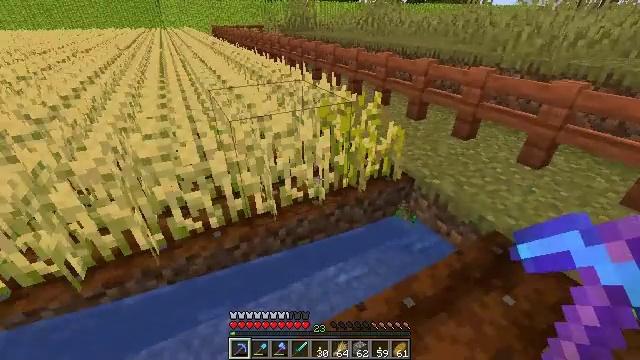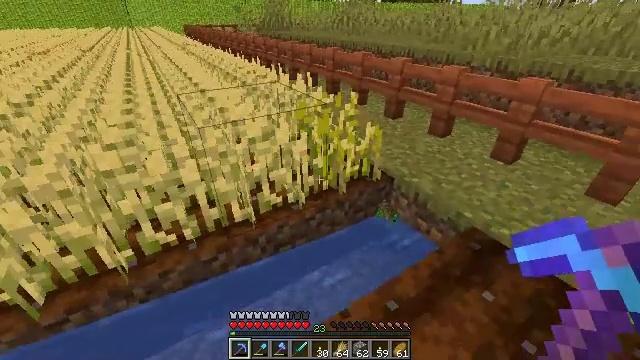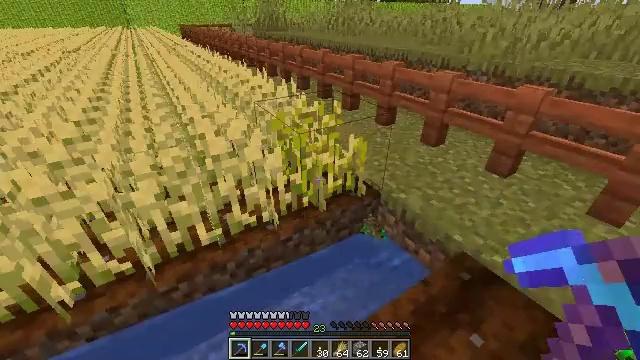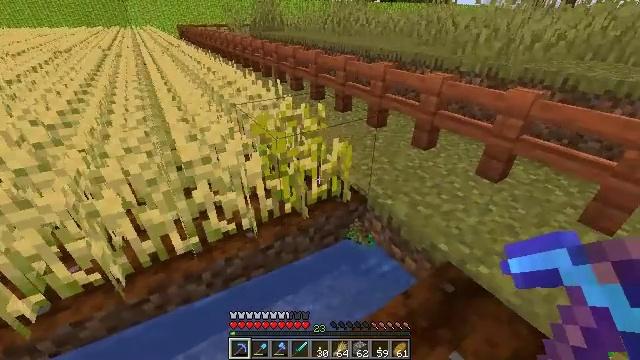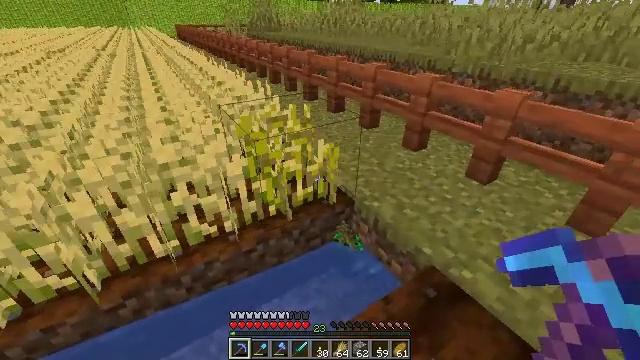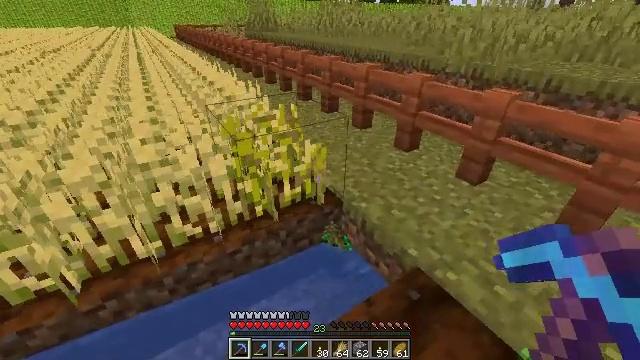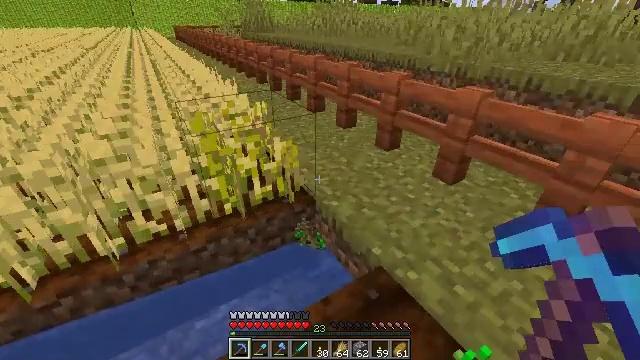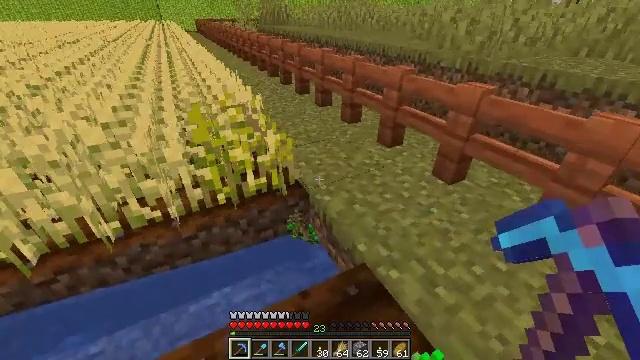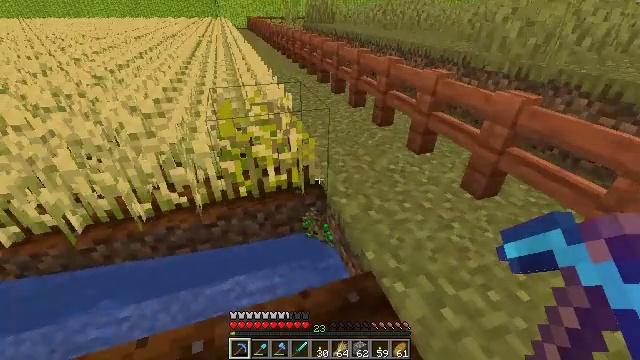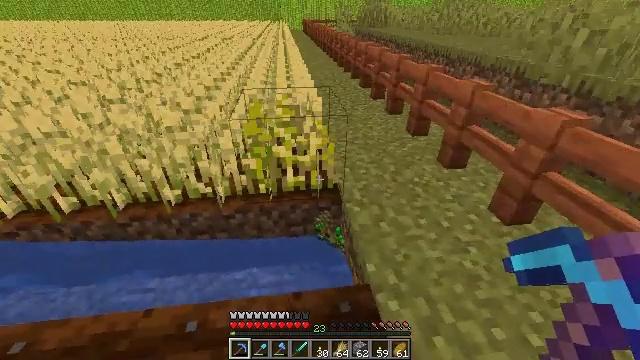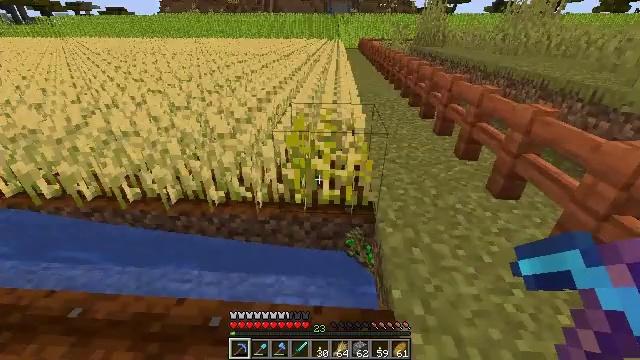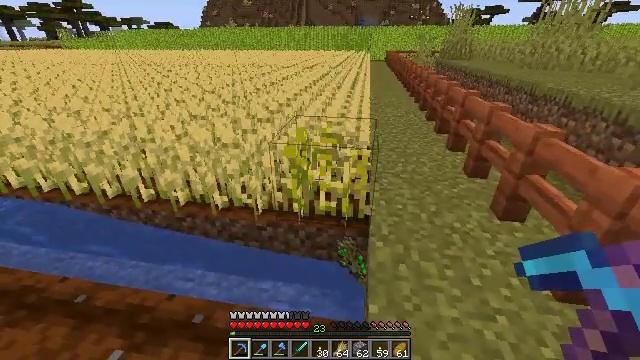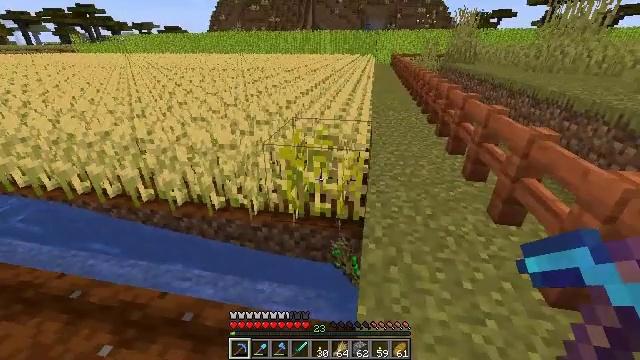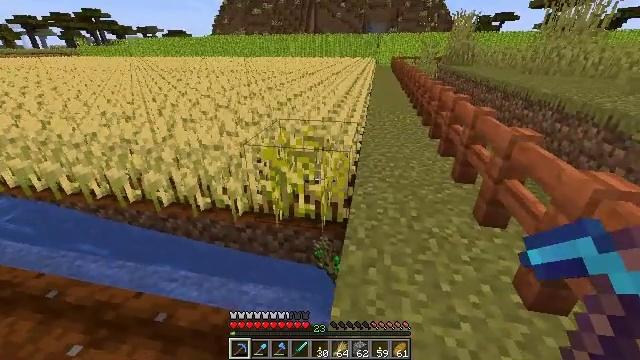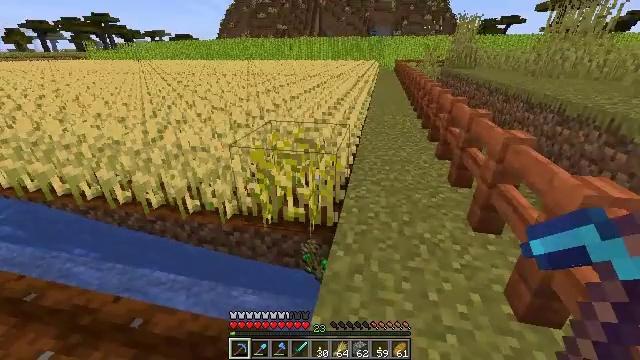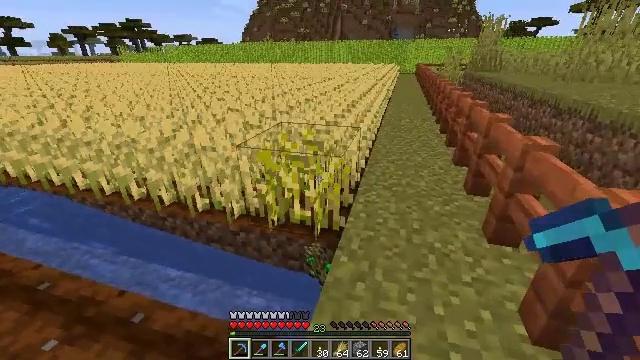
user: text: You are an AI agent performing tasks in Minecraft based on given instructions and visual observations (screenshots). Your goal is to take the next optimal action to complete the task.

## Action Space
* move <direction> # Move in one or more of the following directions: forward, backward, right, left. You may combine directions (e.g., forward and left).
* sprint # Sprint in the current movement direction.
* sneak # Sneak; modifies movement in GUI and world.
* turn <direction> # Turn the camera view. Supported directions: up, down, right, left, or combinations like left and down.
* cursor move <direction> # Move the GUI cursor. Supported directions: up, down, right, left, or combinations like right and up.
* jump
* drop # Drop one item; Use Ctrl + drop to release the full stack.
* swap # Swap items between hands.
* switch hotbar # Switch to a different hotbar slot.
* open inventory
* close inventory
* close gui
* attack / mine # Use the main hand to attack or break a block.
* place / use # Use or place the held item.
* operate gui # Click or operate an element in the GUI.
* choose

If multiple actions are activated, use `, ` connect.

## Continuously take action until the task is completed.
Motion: motion action
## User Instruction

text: Harvest wheat from the field.
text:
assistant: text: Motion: move forward and move right, turn right
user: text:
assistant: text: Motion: move forward and move right
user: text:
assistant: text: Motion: move right
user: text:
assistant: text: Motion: move right
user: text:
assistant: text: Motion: move right
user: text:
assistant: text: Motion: move right
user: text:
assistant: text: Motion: move right, turn left
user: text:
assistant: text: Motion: move right, turn left
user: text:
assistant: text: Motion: move right, turn left
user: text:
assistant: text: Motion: move right, turn left and up
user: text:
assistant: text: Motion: move right, turn left and up
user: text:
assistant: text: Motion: move right, turn left
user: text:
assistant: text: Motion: move forward and move right
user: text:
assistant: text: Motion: move forward and move right, turn left
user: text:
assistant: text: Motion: move forward and move right, turn left
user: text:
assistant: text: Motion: move forward and move right, turn left
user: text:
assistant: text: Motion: move forward and move right, turn left and down, attack / mine
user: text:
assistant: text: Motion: move forward and move right, turn left, attack / mine
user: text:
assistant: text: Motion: move forward and move right, attack / mine
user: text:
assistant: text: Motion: move forward and move right, attack / mine
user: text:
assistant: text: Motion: move forward and move right, turn right and up, attack / mine
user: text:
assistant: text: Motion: move forward and move right, turn right, attack / mine
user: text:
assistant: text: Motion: move forward and move right, attack / mine
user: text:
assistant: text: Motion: move forward and move right, attack / mine
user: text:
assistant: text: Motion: move forward and move right, attack / mine
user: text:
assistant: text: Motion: move forward and move right, attack / mine
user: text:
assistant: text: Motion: move forward and move right, turn left, attack / mine
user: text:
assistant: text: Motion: move forward and move right, turn left, attack / mine
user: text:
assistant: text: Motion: move forward and move right, turn left, attack / mine
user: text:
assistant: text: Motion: move forward and move right, turn left, attack / mine